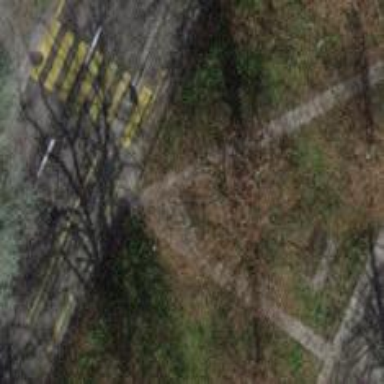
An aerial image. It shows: Cycle barrier.